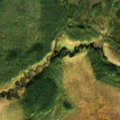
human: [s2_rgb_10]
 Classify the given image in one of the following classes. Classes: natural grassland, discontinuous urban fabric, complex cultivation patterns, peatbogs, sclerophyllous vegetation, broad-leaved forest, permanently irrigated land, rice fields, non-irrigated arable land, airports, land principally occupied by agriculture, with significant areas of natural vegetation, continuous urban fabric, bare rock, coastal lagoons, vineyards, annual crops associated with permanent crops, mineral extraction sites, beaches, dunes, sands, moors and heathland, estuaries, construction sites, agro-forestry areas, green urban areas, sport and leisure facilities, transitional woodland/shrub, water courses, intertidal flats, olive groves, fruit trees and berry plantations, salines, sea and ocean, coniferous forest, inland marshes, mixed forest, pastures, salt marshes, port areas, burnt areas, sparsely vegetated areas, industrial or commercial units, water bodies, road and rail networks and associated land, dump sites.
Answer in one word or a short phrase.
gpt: coniferous forest, mixed forest, transitional woodland/shrub, peatbogs